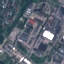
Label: Industrial